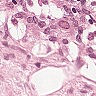
Metastatic tissue present: no